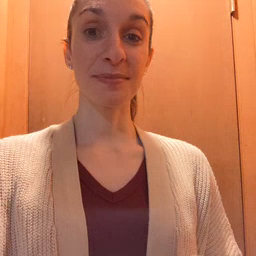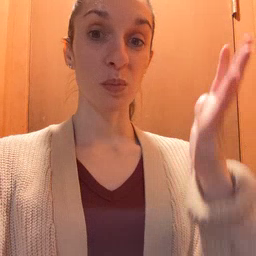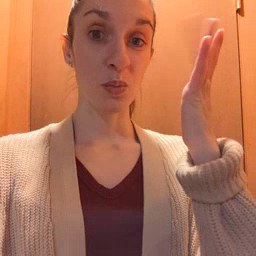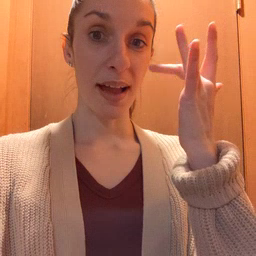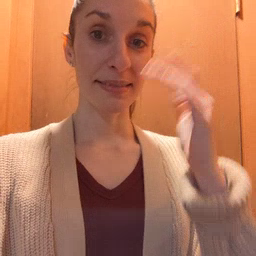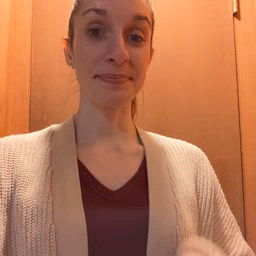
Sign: why